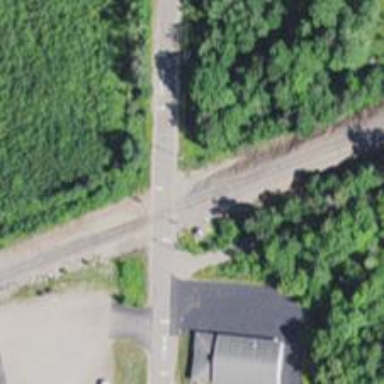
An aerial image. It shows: Railway level crossing.